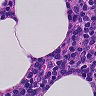
Metastatic tissue present: no